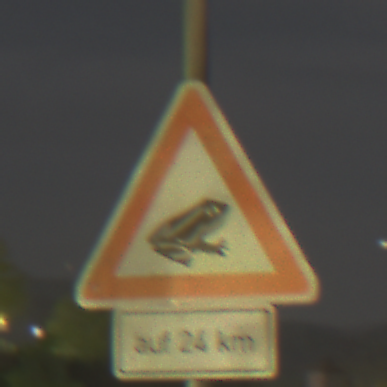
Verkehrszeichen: AmphibienwanderungLinks
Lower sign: LaengeEinerStrecke6
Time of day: Night
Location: Outdoor (Urban)
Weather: PartlyCloudy
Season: NotSpecified
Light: Artificial